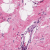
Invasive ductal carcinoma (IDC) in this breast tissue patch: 0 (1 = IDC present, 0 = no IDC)